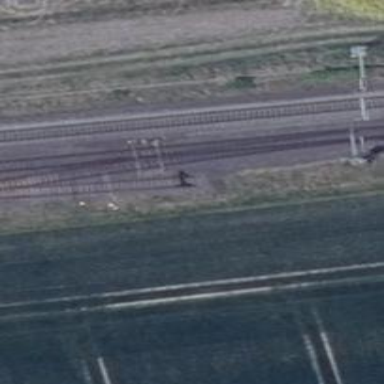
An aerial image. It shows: Railway yard in service.